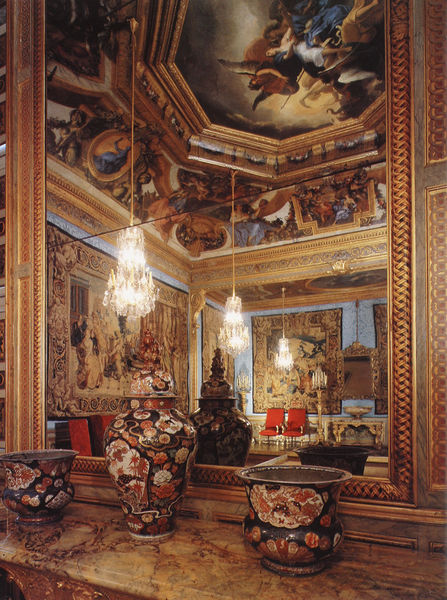
Titel: Vaux - le - Vicomte, Chambre des Muses
Künstler: Charles Le Brun
Standort: Melun (EU - F)
Schlagwörter: blau, gemälde, licht, marmor, raum, schwarz, zimmer, rot, schloss, rahmen, spiegel, decke, lüster, teppiche, gewölbe, medaillon, porzellan, fresko, prunk, #gobelin#